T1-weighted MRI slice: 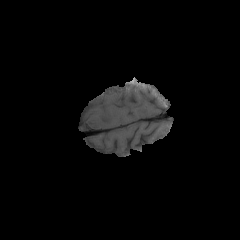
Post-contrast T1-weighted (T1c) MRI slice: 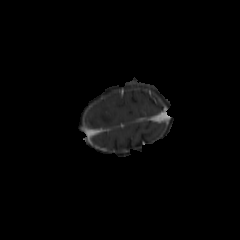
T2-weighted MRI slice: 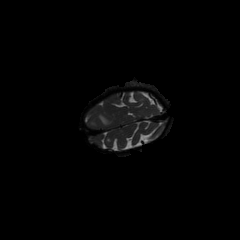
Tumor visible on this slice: yes